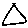
Label: triangle